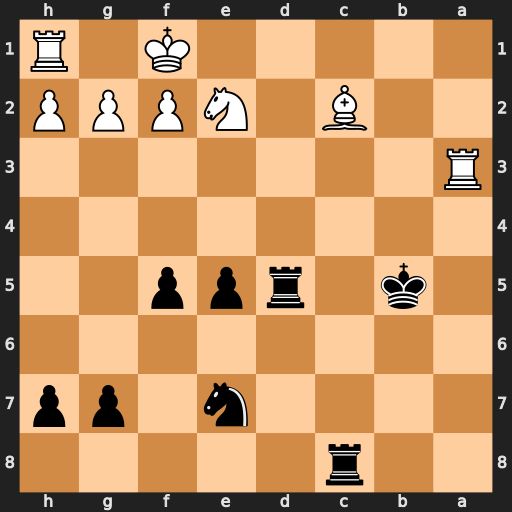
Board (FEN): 2r5/4n1pp/8/1k1rpp2/8/R7/2B1NPPP/5K1R
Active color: b
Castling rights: -
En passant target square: -
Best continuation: Rxc2